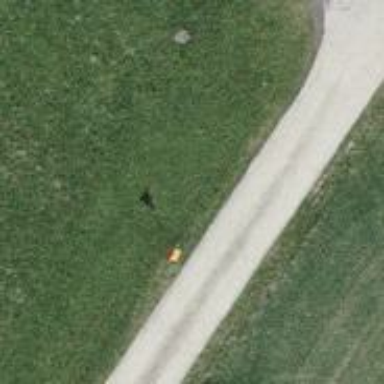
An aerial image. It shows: View of pole with roofed pipeline marker.